Question: My Query :
'''
SELECT
(ref_intake.intakeno) AS intake,
SUM(CASE WHEN(student.intakeid AND student.status = '3' AND (student.courseid=3 OR student.courseid=17)) THEN 1 else 0 END) as active,
SUM(CASE WHEN(student.intakeid AND student.status = '5' AND (student.courseid=3 OR student.courseid=17)) THEN 1 else 0 END) as deffered,
SUM(CASE WHEN(student.intakeid AND student.status = '16' AND (student.courseid=3 OR student.courseid=17)) THEN 1 else 0 END) as inactive,
SUM(CASE WHEN(student.intakeid AND student.status = '9' AND (student.courseid=3 OR student.courseid=17)) THEN 1 else 0 END) as missing,
SUM(CASE WHEN(student.intakeid AND student.status = '6' AND (student.courseid=3 OR student.courseid=17)) THEN 1 else 0 END) as widthdrawn,
SUM(CASE WHEN(student.intakeid AND student.status IN (18,7,36) AND (student.courseid=3 OR student.courseid=17)) THEN 1 else 0 END) as dis_ter_dereg
FROM student
LEFT JOIN ref_intake ON student.intakeid = ref_intake.intakeid
GROUP BY student.intakeid ORDER BY ref_intake.intakeno ASC
'''
The the image is my result:

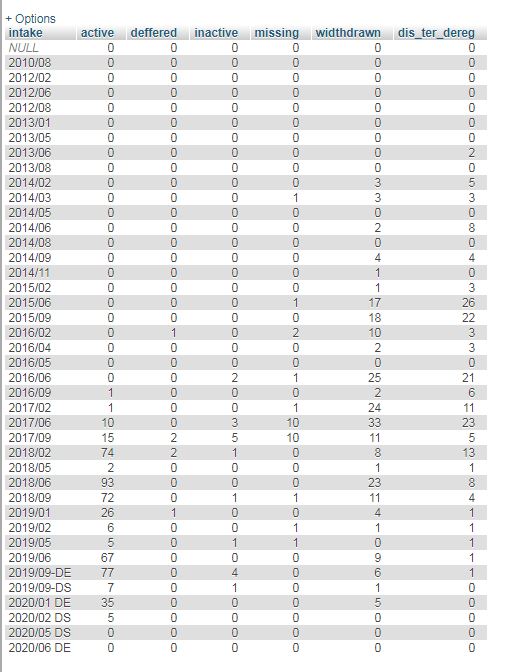
Answer: I do suspect that your query can be simplified as follows:
'''
SELECT
s.intakeid AS intake,
SUM(CASE WHEN s.status = 3 THEN 1 ELSE 0 END) as active,
SUM(CASE WHEN s.status = 5 THEN 1 ELSE 0 END) as deffered,
SUM(CASE WHEN s.status = 16 THEN 1 ELSE 0 END) as inactive,
SUM(CASE WHEN s.status = 9 THEN 1 ELSE 0 END) as missing,
SUM(CASE WHEN s.status = 6 THEN 1 ELSE 0 END) as widthdrawn,
SUM(CASE WHEN s.status IN (18, 7, 36) THEN 1 ELSE 0 END) as dis_ter_dereg
FROM student s
INNER JOIN ref_intake ri ON s.intakeid = ri.intakeid
WHERE
s.intakeid
AND s.status IN (3, 5, 16, 9, 6, 18, 7, 36)
AND s.courseid IN (3, 17)
GROUP BY s.intakeid
ORDER BY ri.intakeno ASC
'''
That is:
- most conditions can be moved to the 'WHERE' clause - this should actually remove rows where no condition matches- it seems like you actually want an 'INNER JOIN' rather than a 'LEFT JOIN' - but you can revert that change if needed- table aliases make the query easier to read and write- 'OR'ed conditions can be simplified to use 'IN'